Question: I'm trying to set up a simple Spring AMQP scenario, but am getting the following error:
'''
Could not resolve method parameter at index 0 in method:
public void handleMessage(HelloMessage),
with 1 error(s): [Error in object 'msg': codes []; arguments [];
default message [@Payload param is required]]
'''
I don't understand the error message, I was under the impression I can use any POJO to send and receive a message, as per the documentation <URL>.
It's a very simple setup:
main
'''
public class Program {
private static ConfigurableApplicationContext applicationContext;
public static void main(String[] args) {
try {
startApp();
System.out.println("Running...");
System.in.read();
applicationContext.close();
System.out.println("Shutting down...");
}
catch (Throwable e) {
e.printStackTrace();
}
}
private static void startApp() {
applicationContext = new ClassPathXmlApplicationContext("/application-context.xml");
applicationContext.refresh();
MessageSender messageSender = applicationContext.getBean(MessageSender.class);
messageSender.sendMessage("hello", 1);
}
'''
application-context.xml
'''
<context:component-scan base-package="org.abiri.amqpTest" />
<rabbit:connection-factory id="connectionFactory"
host="localhost" port="5672"
username="guest" password="guest"/>
<rabbit:template id="amqpTemplate" connection-factory="connectionFactory"/>
<rabbit:admin connection-factory="connectionFactory"/>
<rabbit:queue name="hello"/>
<bean id="rabbitListenerContainerFactory"
class="org.springframework.amqp.rabbit.config.SimpleRabbitListenerContainerFactory">
<property name="connectionFactory" ref="connectionFactory"/>
<property name="concurrentConsumers" value="3"/>
<property name="maxConcurrentConsumers" value="10"/>
</bean>
<rabbit:annotation-driven container-factory="rabbitListenerContainerFactory"/>
<rabbit:listener-container connection-factory="connectionFactory" />
'''
MessageSender
'''
@Service
public class MessageSender {
@Autowired
private AmqpTemplate amqpTemplate;
// Accessors...
public void sendMessage(String message, Integer sillyNumber) {
amqpTemplate.convertAndSend("hello",
new HelloMessage(message, sillyNumber));
}
}
'''
MessageListener
'''
@Component
public class MessageListener {
@RabbitListener(queues = "hello")
public void handleMessage(HelloMessage msg) {
out.println(format("Received message: %s with silly number: %d",
msg.getMessage(), msg.getSillyNumber()));
}
}
'''
HelloMessage
'''
public class HelloMessage {
private String message;
private Integer sillyNumber;
// Empty constructor, full constructor and accessors
}
'''
I am able to verify that the message was indeed sent and is in the queue:

RabbitMQ default installation via homebrew.
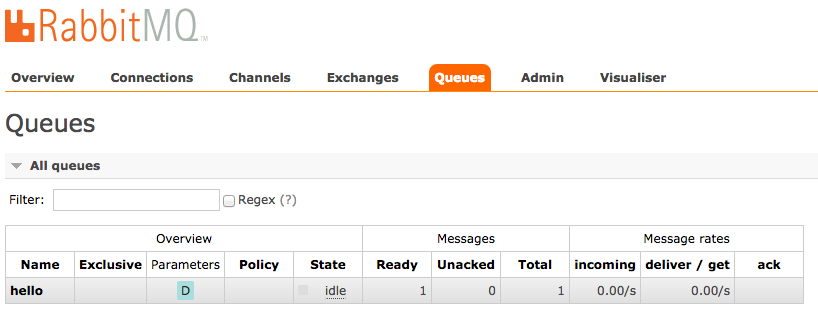
Answer: Your issue is very simple!
To send any Java object over RabbitMQ with default 'SimpleMessageConverter' you have to to mark your class as 'Serializable':
'''
public class HelloMessage implements Serializable {
....
}
'''
Of course, a 'listener' application should have the same class in its CLASSPATH to have an ability to 'deserialize' 'byte[]' from 'payload' (AMQP Message body) to the appropriate 'HelloMessage' object.